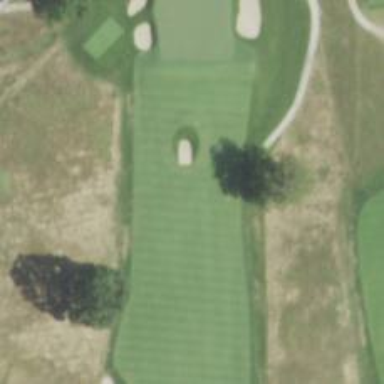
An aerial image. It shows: Golf hole.